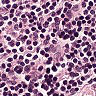
Metastatic tissue present: no